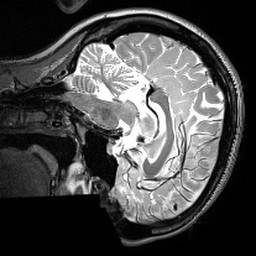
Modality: T2w
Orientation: sagittal
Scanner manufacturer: siemens
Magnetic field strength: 3 T
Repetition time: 3 s
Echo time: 0.418 s